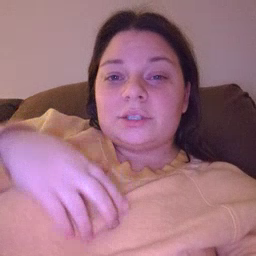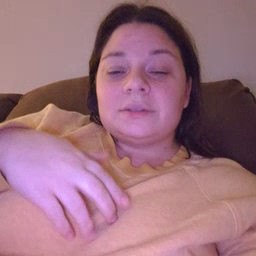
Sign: toothbrush